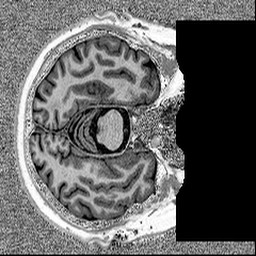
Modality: MP2RAGE
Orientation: axial
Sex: male